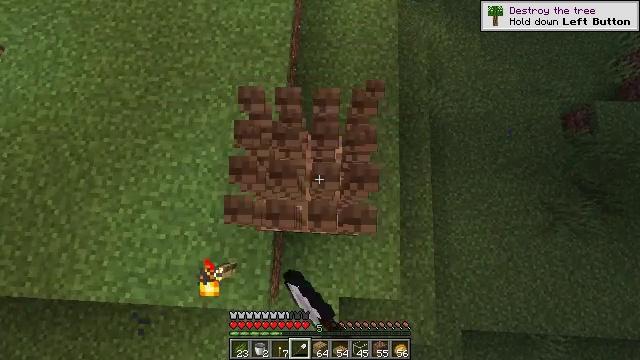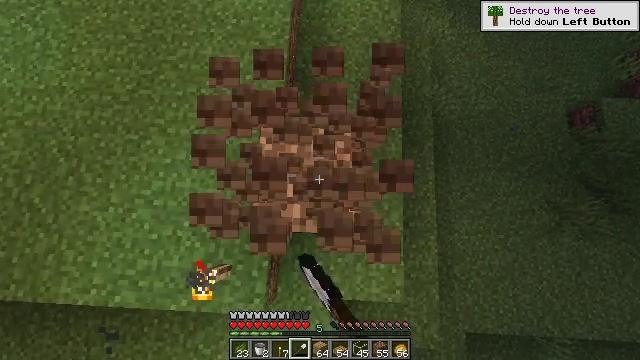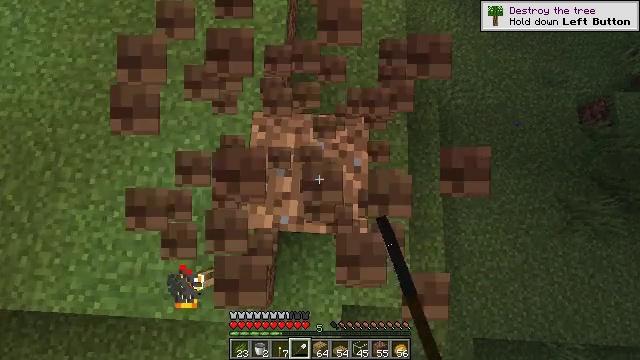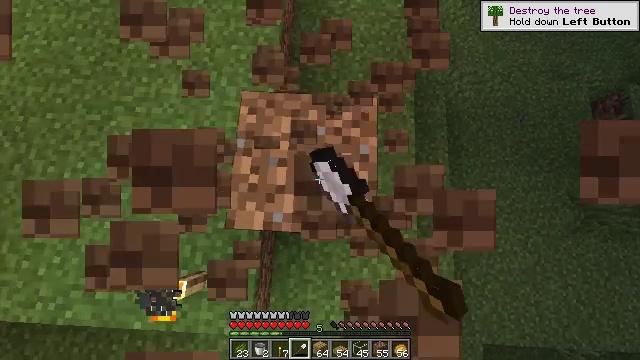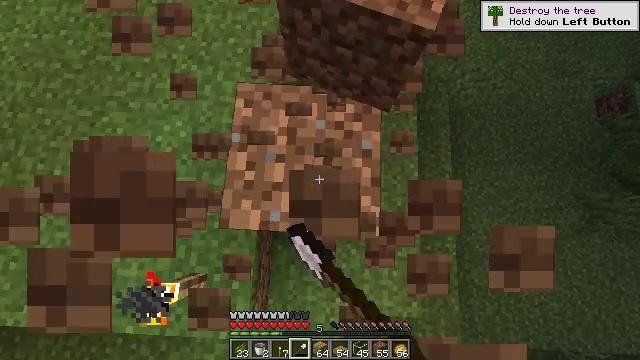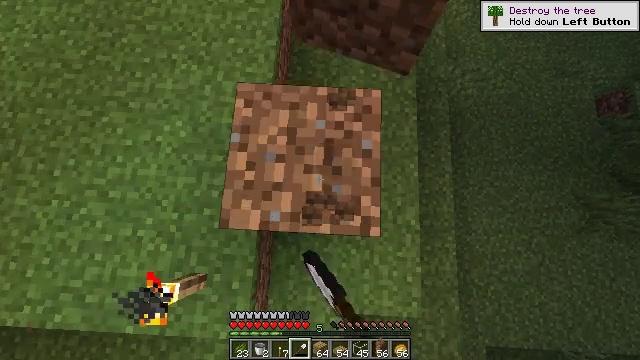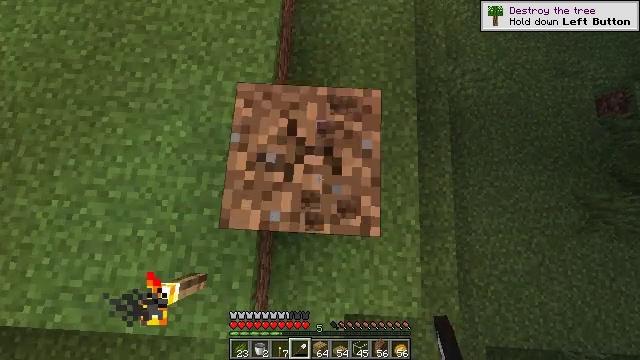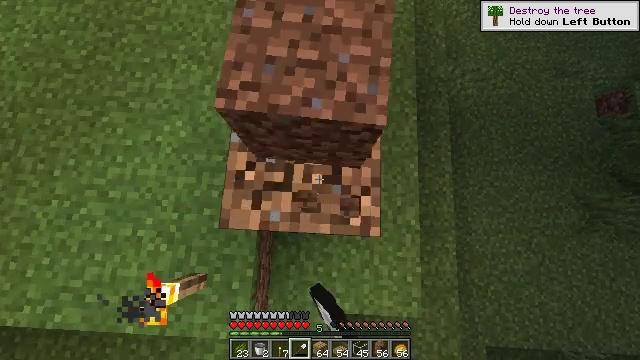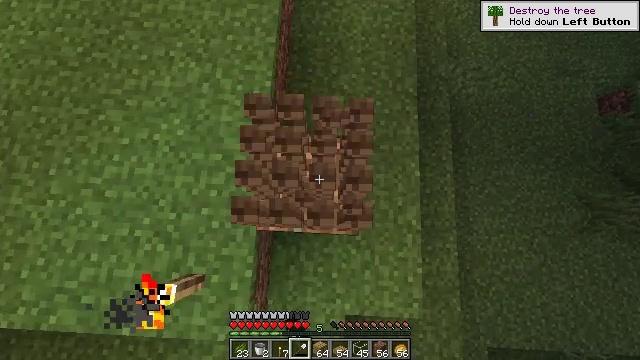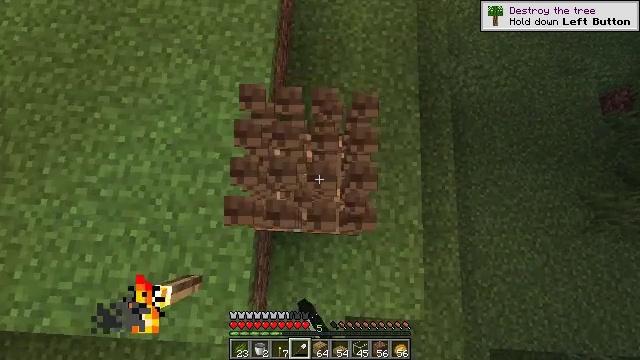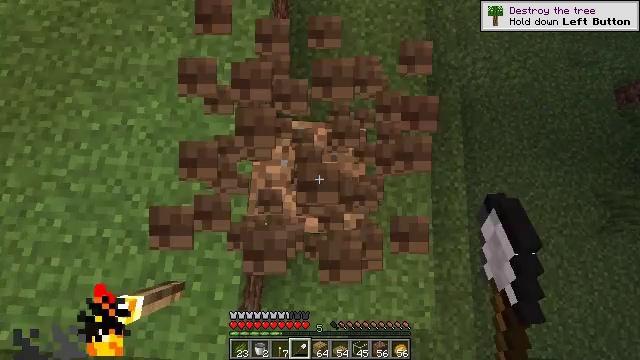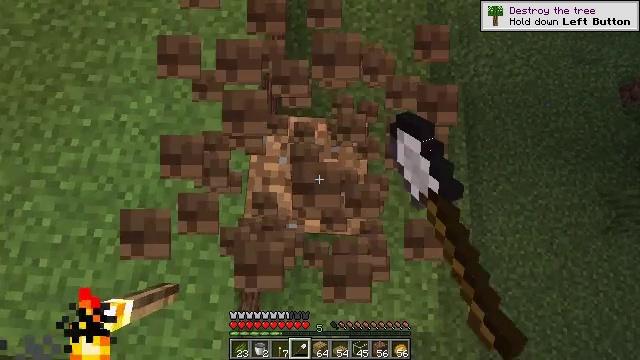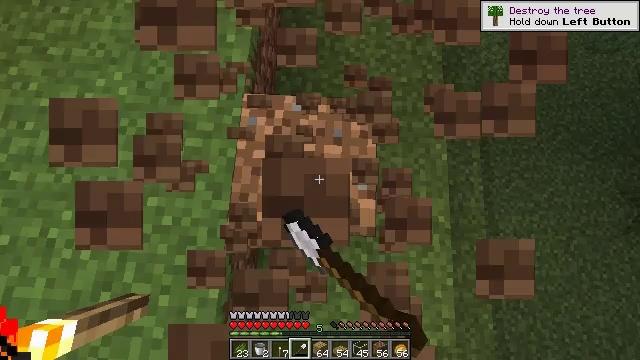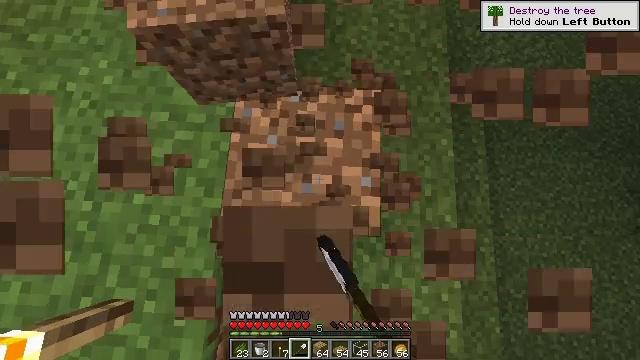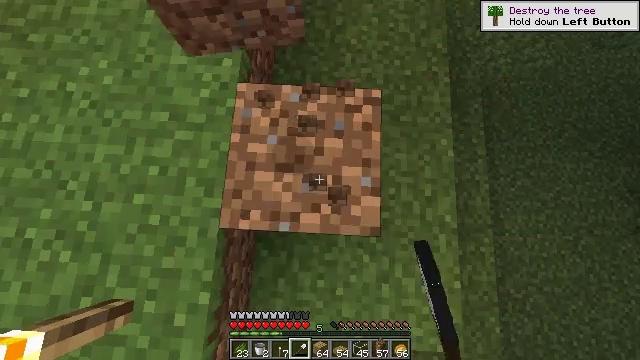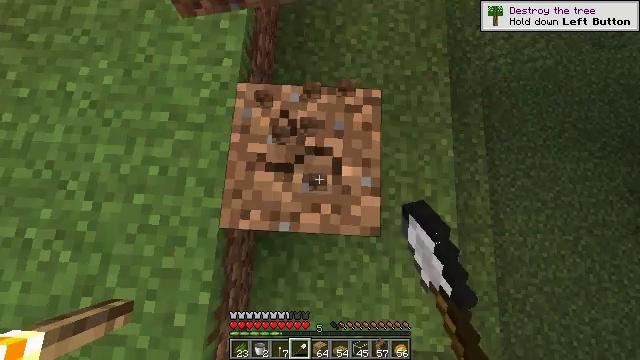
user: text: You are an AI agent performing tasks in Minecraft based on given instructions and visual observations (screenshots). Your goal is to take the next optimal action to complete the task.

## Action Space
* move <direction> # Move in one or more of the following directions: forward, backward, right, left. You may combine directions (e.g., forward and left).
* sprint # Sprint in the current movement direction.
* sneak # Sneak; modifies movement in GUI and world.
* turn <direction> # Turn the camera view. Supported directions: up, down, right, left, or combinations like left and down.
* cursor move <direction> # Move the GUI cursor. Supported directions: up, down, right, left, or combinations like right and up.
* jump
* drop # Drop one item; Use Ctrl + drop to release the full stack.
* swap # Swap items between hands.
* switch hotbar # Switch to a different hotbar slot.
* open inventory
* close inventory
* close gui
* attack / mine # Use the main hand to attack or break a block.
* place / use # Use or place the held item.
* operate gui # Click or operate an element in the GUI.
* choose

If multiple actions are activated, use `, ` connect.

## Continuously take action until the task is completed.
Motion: motion action
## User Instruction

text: Attack the ground to gather dirt.
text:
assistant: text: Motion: attack / mine
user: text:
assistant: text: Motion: attack / mine
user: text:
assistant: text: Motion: attack / mine
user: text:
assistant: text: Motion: attack / mine
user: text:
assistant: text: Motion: attack / mine
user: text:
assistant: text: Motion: attack / mine
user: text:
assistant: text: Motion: attack / mine
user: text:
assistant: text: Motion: attack / mine
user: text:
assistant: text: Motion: attack / mine
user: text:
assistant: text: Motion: attack / mine
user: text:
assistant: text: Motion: attack / mine
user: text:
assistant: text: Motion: attack / mine
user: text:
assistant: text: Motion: attack / mine
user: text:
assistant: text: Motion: attack / mine
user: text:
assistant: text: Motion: attack / mine
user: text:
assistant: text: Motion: attack / mine
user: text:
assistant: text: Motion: attack / mine
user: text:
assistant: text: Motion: attack / mine
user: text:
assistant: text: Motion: attack / mine
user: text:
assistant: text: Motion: attack / mine
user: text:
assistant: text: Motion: attack / mine
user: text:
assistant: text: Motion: attack / mine